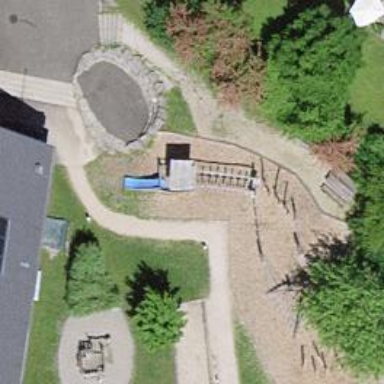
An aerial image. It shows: Playground area for leisure activities on the land.